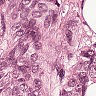
Metastatic tissue present: yes